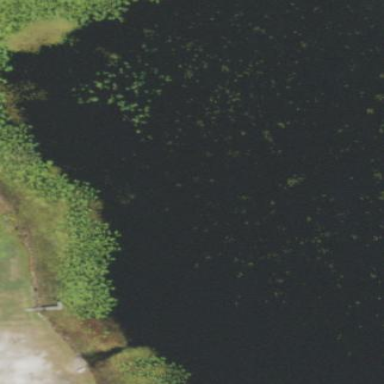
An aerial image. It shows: Lake with natural water.